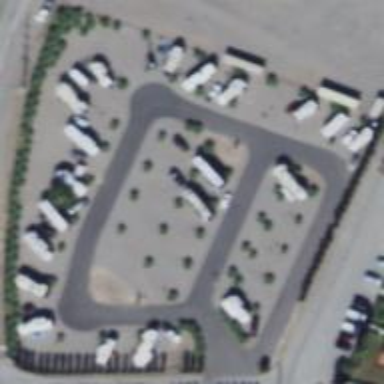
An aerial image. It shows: Residential area designated as trailer park.